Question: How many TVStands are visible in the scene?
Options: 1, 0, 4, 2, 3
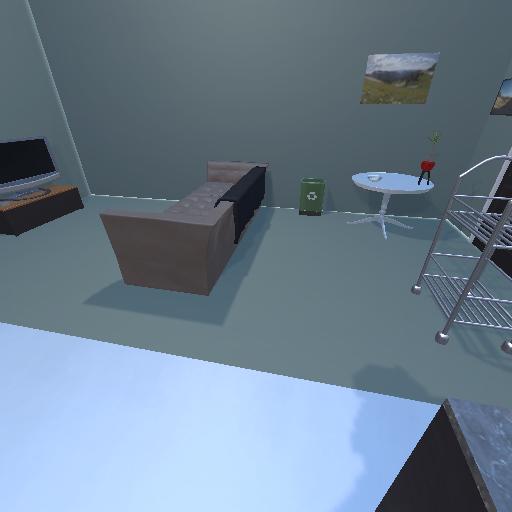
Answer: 1